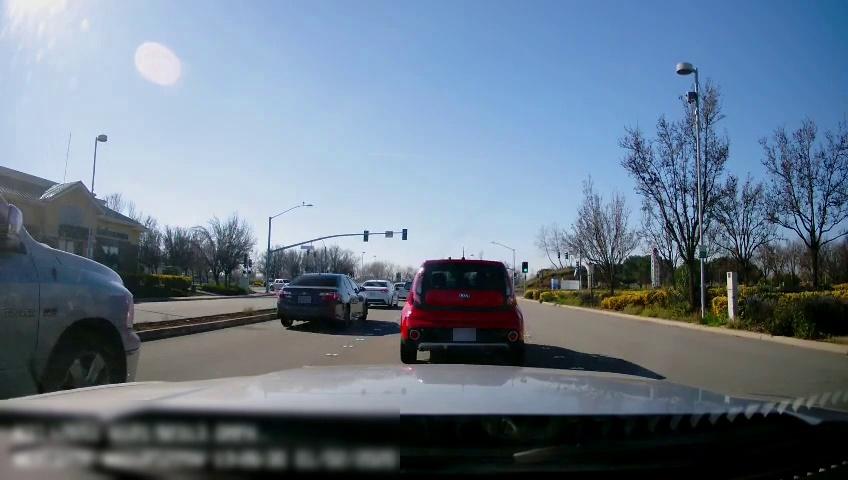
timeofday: Day
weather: Sunny
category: Drivable Space
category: Drivable Space
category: Vehicles | Car
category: Vehicles | Car
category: Vehicles | Car
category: Vehicles | Car
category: Vehicles | Truck
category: Vehicles | Truck
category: Lanes | Current Lane
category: Lanes | Current Lane
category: Traffic | Lights
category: Traffic | Lights
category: Traffic | Lights